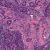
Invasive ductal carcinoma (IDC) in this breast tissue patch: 1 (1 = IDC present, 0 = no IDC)